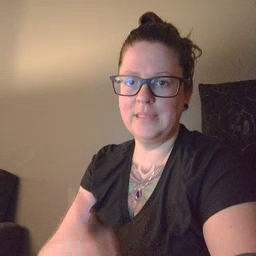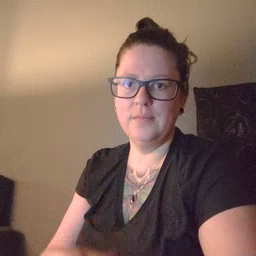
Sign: sick